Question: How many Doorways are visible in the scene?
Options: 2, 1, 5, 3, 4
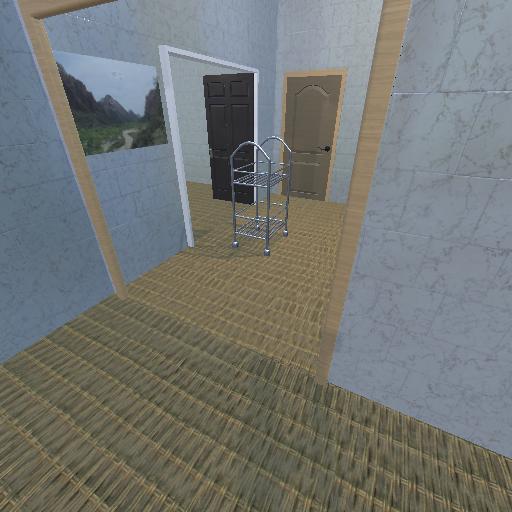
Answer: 2